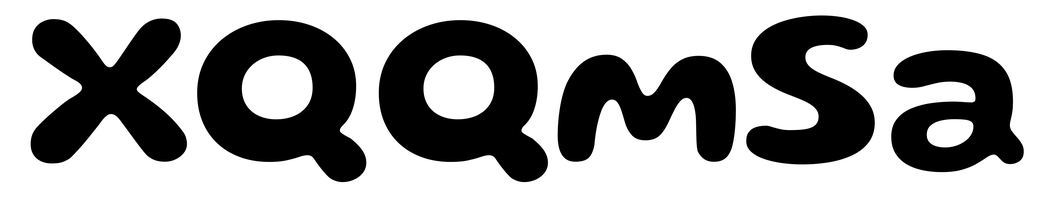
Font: Gluten_SemiBold